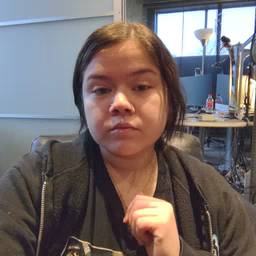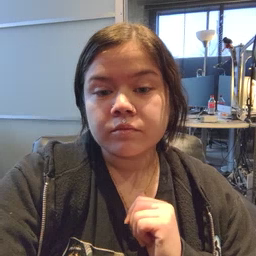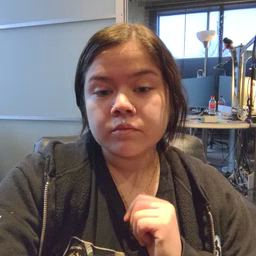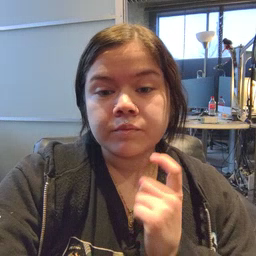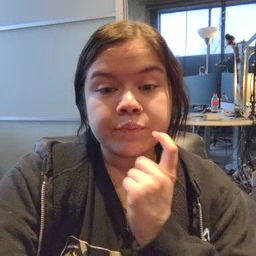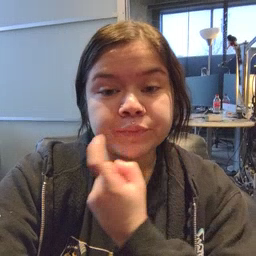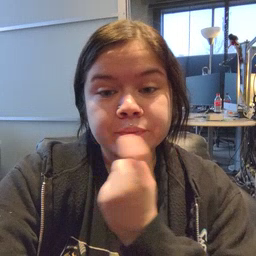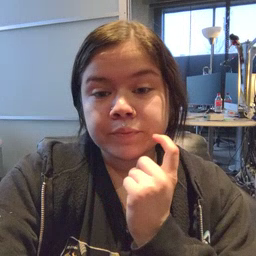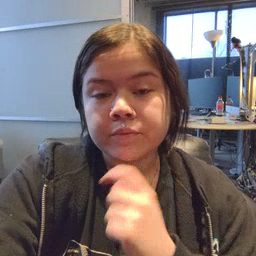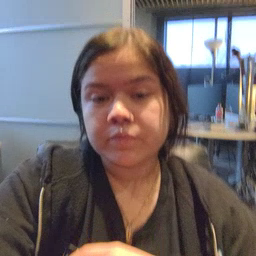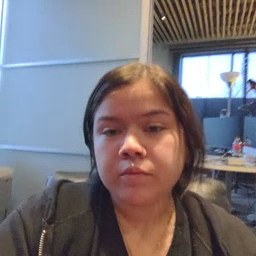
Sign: tooth